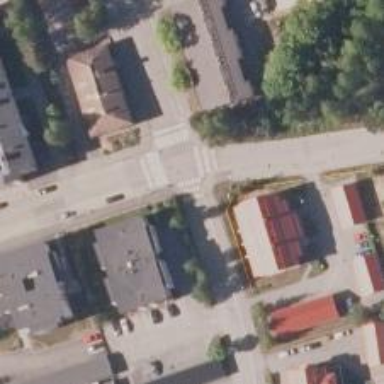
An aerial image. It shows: Asphalt cycleway with zebra crossing for cyclists.